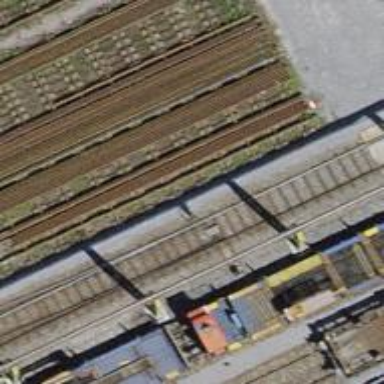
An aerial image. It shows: Railway switch.